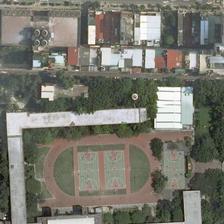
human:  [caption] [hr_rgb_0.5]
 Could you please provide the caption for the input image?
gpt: some green trees and buildings are around a playground with basketball fields .

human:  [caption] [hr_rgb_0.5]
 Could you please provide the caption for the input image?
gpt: a playground with two basketball fields in it and one basketball field next to it is surrounded by some trees and buildings .

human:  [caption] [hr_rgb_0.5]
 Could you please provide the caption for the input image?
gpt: a playground with basketball fields is surrounded by some green plants and many buildings .

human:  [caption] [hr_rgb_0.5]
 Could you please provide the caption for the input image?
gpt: several basketball courts are located in this rectangule formed by these white buildings .

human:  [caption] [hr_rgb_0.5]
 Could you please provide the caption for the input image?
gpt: a playground with basketball fields is surrounded by some green plants and many buildings .